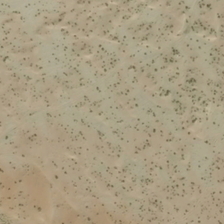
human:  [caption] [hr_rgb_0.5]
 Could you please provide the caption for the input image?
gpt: many small spots are distributed in a piece a yellow desert evenly .

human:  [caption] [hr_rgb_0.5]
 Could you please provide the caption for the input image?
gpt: many small spots are distributed in a piece a yellow desert evenly .

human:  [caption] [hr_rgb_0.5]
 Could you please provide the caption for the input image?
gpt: many small spots are distributed in a piece a yellow desert evenly .

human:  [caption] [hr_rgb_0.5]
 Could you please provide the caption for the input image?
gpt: many small spots are distributed in a piece a yellow desert evenly .

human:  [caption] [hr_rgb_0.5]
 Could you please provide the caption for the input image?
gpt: many small spots are distributed in a piece a yellow desert evenly .